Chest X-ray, AP view. Patient: 28 years old, sex F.
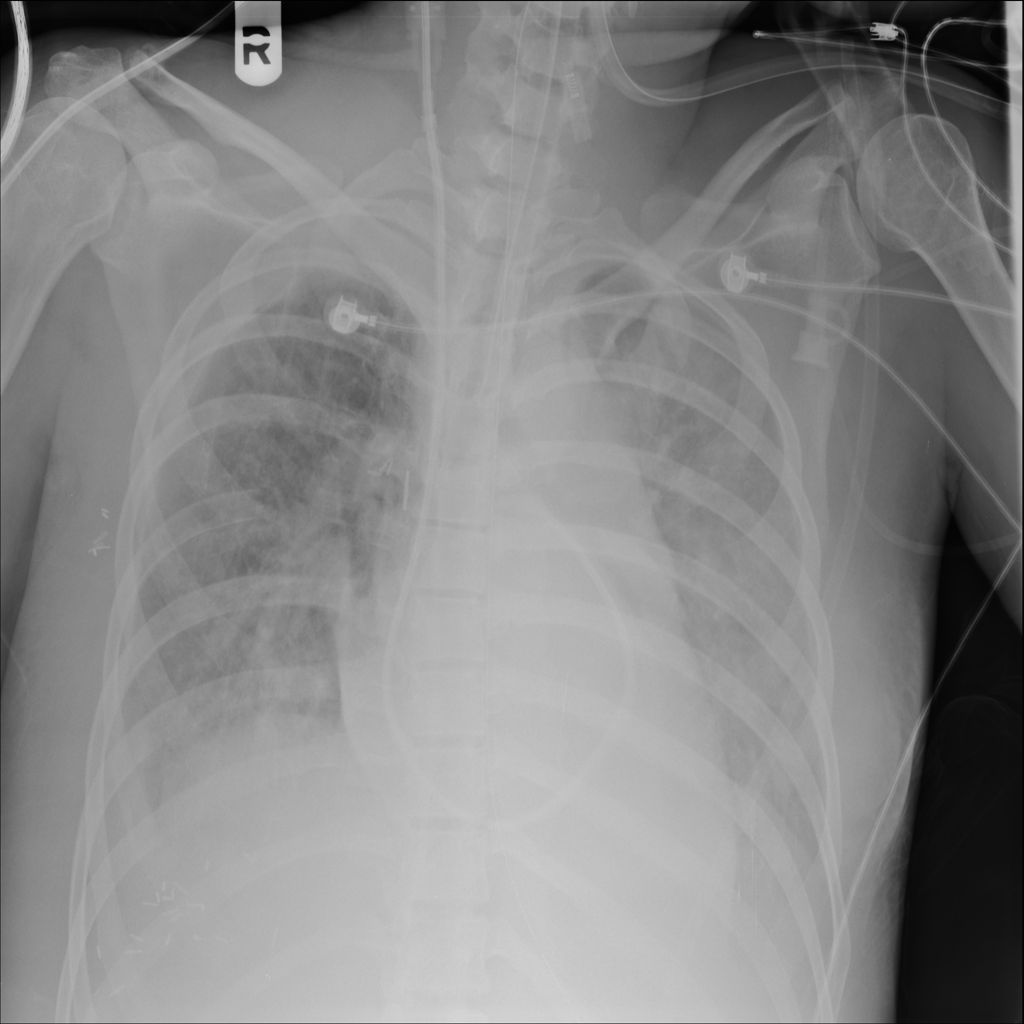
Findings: Infiltration